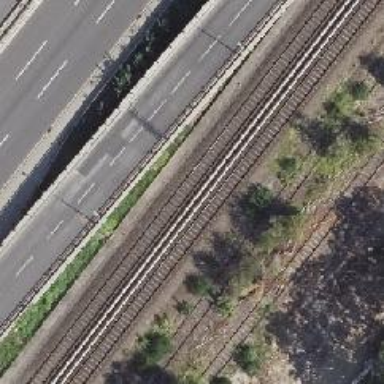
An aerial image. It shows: Motorway link with asphalt surface and embankment.